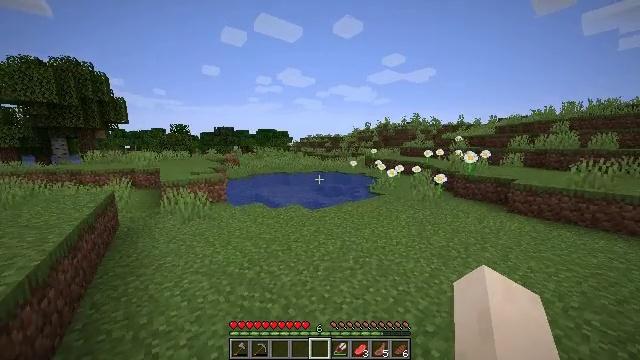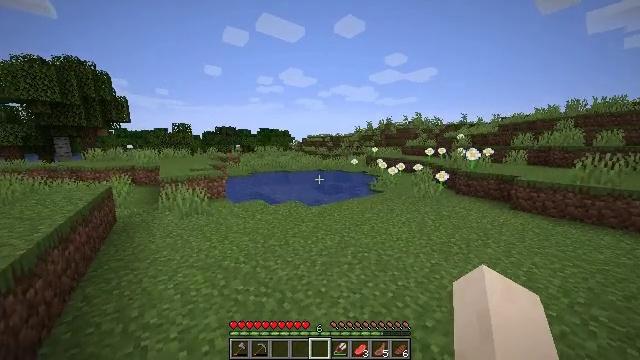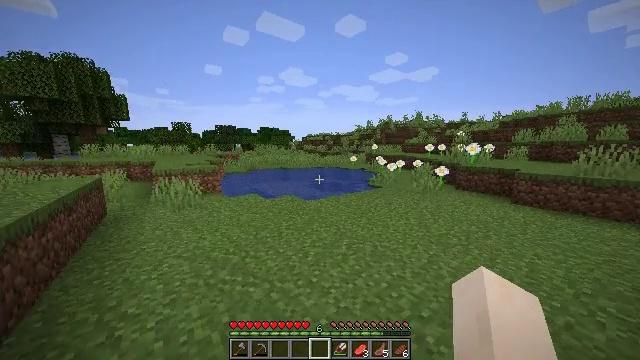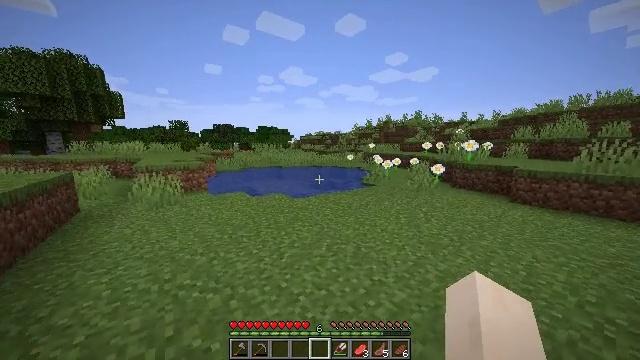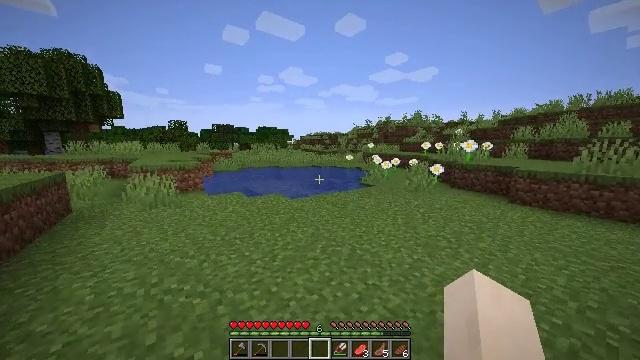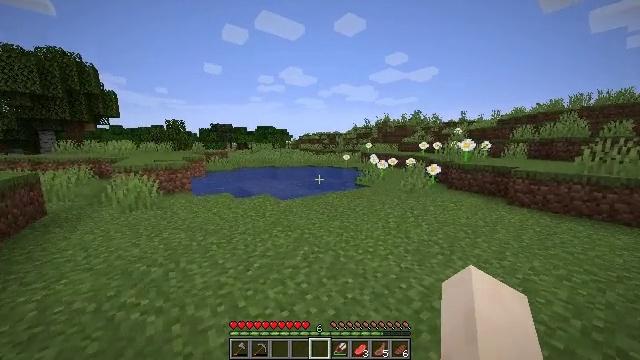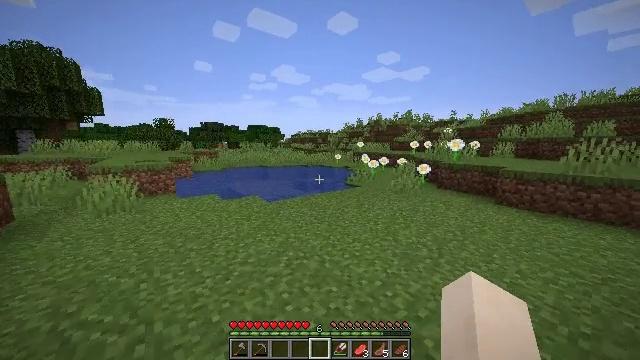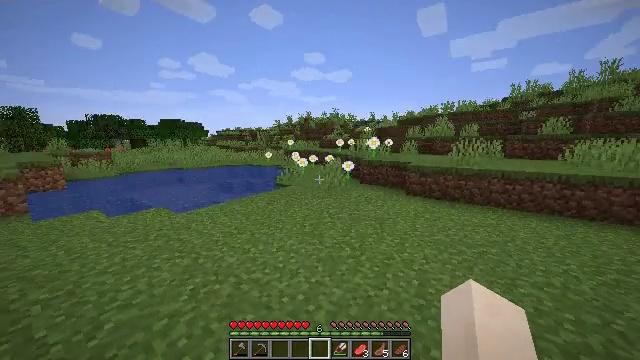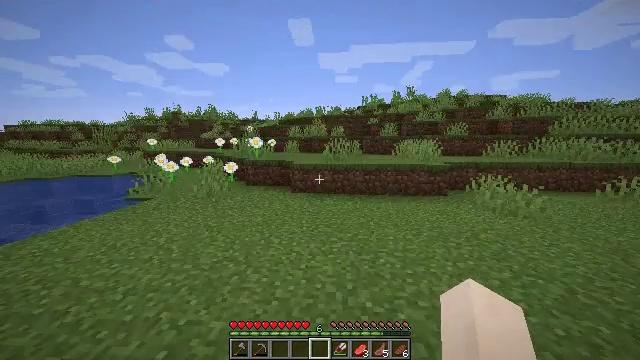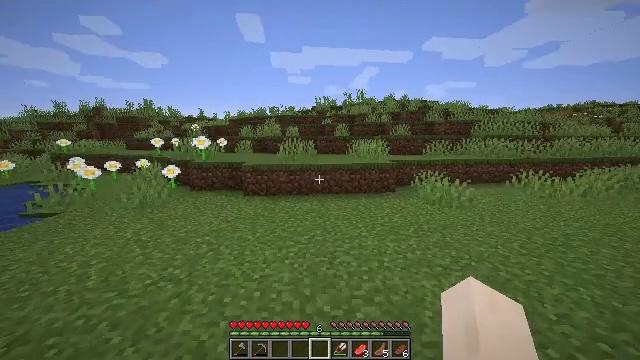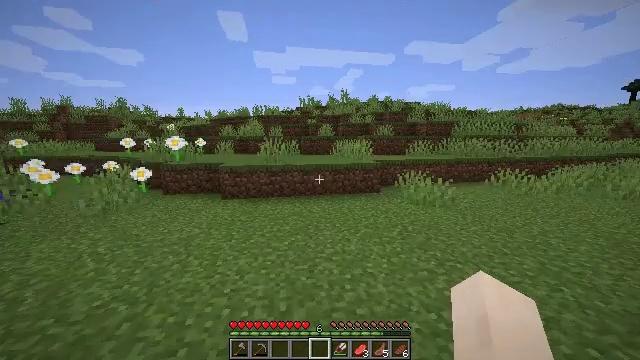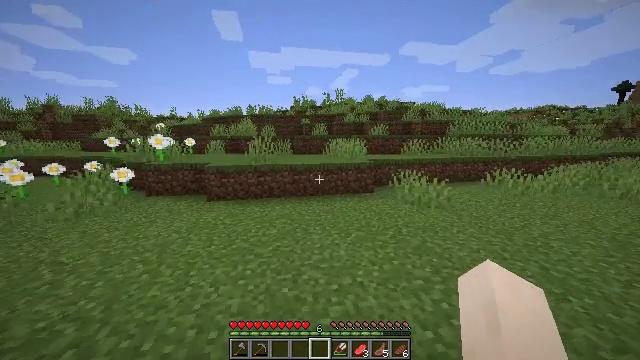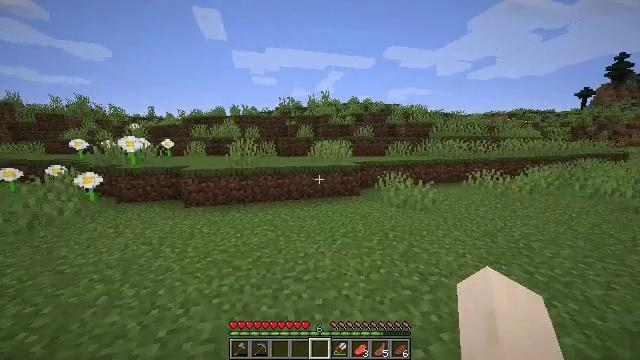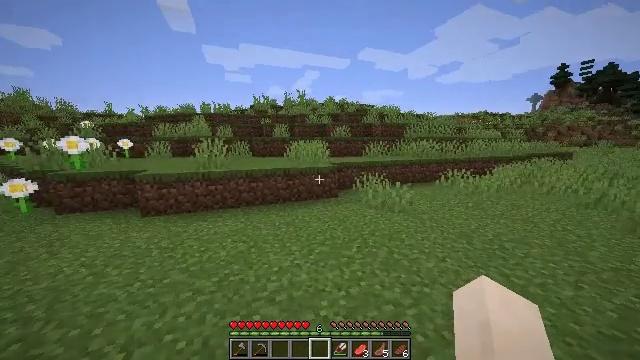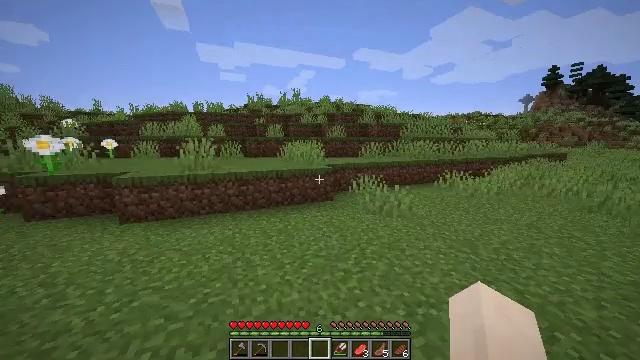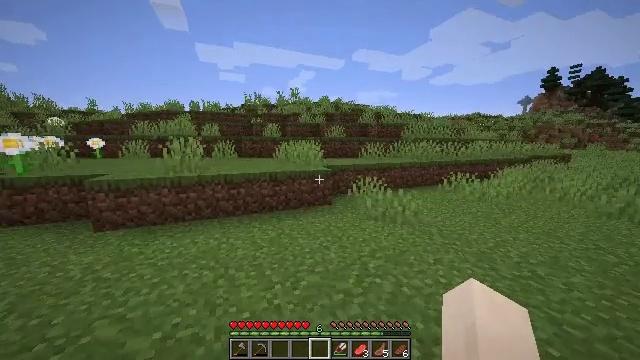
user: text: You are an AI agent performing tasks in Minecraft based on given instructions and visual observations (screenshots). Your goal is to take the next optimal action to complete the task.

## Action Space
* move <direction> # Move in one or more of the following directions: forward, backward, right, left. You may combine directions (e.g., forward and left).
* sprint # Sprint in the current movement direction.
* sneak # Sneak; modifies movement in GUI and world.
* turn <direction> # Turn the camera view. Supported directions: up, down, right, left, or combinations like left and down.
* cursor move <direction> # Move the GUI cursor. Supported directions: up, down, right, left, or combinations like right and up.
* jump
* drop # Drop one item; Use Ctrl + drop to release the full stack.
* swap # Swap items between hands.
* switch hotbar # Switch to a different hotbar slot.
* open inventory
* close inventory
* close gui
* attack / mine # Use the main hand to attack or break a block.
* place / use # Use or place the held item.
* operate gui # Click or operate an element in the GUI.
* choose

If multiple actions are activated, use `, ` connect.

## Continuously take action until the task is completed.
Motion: motion action
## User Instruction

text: Mine spruce leaves from the tree.
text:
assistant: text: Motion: move forward and move right, sprint
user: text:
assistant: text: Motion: move forward and move right, sprint
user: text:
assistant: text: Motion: move forward and move right, sprint
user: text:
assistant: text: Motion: move forward and move right, sprint
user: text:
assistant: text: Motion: move forward and move right, sprint
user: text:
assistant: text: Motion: move forward and move right, sprint, turn right
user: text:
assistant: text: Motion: move forward and move right, sprint, turn right
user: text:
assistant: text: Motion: move forward and move right, sprint, turn right
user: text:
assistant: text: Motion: move forward and move right, sprint, turn right
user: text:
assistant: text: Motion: move forward and move right, sprint, turn right
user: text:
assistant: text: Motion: move forward, sprint, turn right
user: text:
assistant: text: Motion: move forward, sprint, turn right
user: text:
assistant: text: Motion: move forward, sprint, turn right
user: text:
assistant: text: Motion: move forward, sprint, turn right
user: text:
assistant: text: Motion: move forward, sprint
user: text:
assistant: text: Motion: move forward, sprint
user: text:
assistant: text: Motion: move forward, sprint, turn right and up
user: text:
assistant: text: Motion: move forward, sprint
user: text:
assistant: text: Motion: move forward, sprint
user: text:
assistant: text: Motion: move forward, sprint
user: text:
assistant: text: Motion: move forward, sprint
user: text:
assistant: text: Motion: move forward, sprint
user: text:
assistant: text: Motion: move forward, sprint
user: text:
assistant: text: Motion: move forward, sprint, turn left
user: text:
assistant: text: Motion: move forward, sprint
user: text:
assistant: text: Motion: move forward, sprint
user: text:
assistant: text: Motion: move forward, sprint
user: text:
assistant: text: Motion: move forward, sprint, jump
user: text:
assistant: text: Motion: move forward, sprint, jump
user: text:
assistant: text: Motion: move forward, sprint, jump